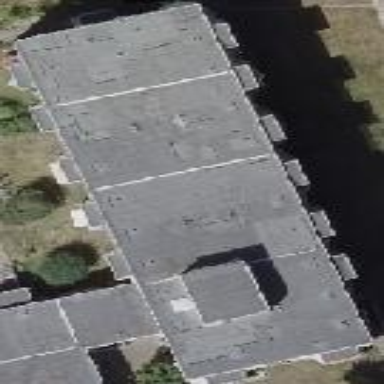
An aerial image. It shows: Part of building.